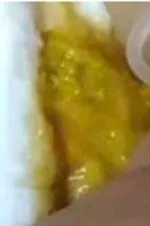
Stool from the patient 3 days after the initiation of treatment.
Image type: endoscopy (airway_endoscopy)